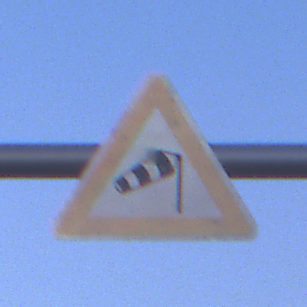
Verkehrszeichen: SeitenwindVonRechts
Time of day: SunriseSunset
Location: Outdoor (Nature)
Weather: Clear
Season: NotSpecified
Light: Natural